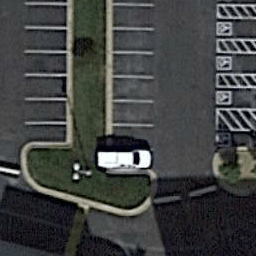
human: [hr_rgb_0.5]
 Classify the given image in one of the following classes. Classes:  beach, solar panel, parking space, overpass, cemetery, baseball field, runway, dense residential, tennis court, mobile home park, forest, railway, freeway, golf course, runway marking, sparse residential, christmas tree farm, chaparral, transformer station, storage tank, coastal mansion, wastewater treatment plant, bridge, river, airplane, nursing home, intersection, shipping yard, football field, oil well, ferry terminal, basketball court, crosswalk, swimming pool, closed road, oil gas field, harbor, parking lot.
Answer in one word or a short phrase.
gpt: parking space